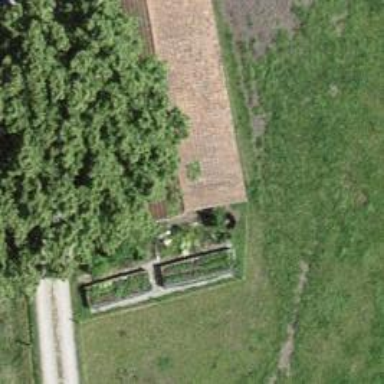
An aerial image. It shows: Rural barn.